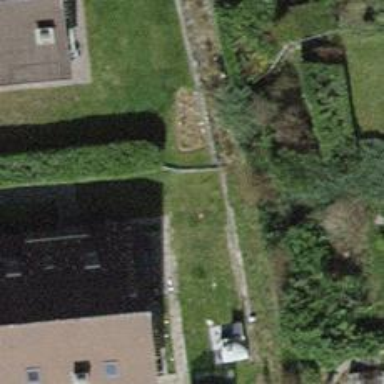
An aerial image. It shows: Hedge barrier.